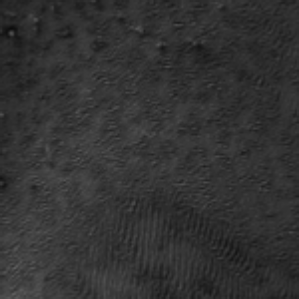
Label: frost